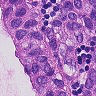
Metastatic tissue present: yes